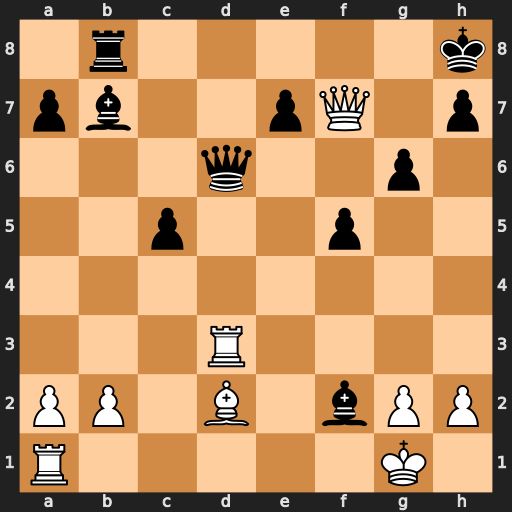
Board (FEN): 1r5k/pb2pQ1p/3q2p1/2p2p2/8/3R4/PP1B1bPP/R5K1
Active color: w
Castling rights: -
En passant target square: -
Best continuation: Kxf2 Qxd3 Bc3+ Qxc3 bxc3